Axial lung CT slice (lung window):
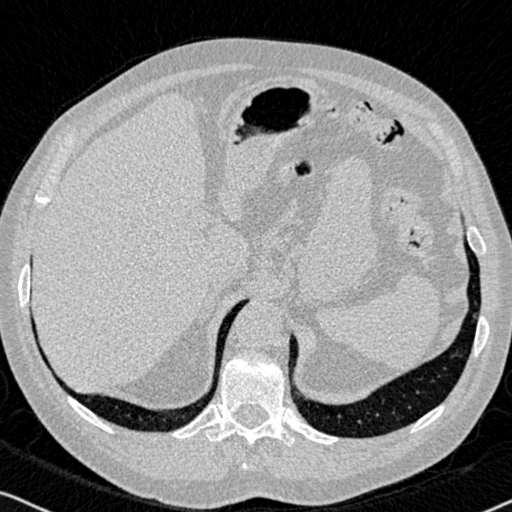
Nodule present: no